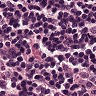
Metastatic tissue present: no